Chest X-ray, AP view. Patient: 6 years old, sex M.
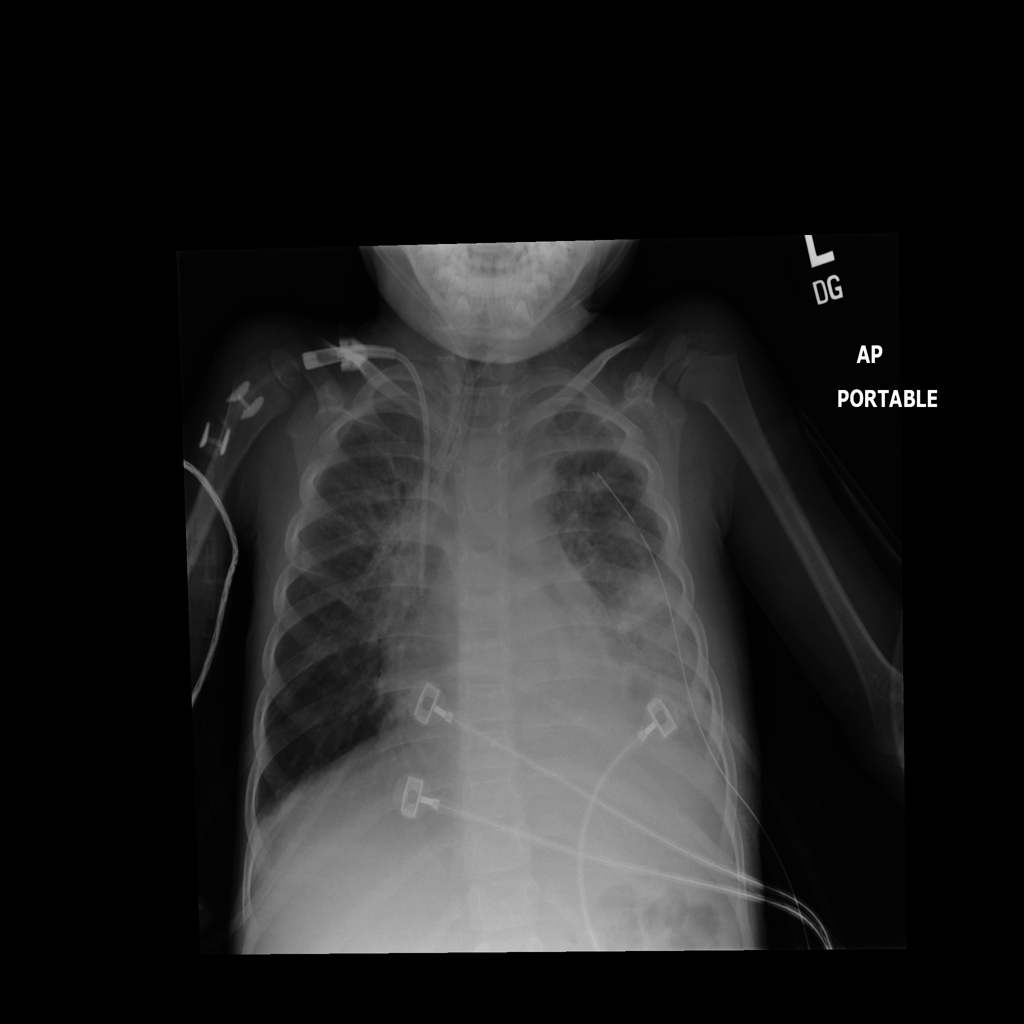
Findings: Effusion, Infiltration, Mass